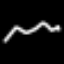
Label: squiggle